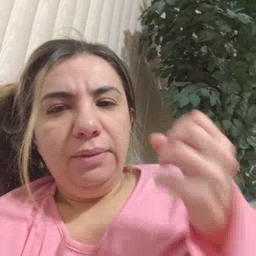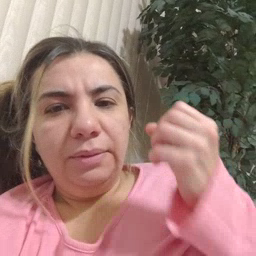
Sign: many